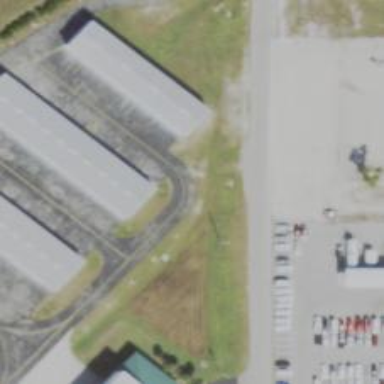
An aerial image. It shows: Hangar building at the airport.